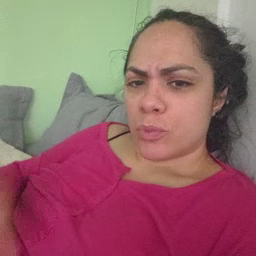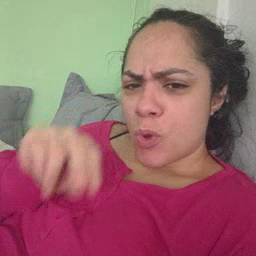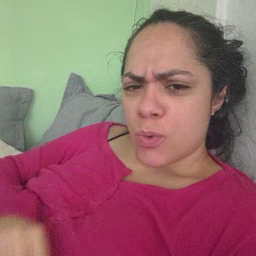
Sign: no